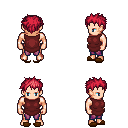
a pixel art fantasy rpg character, male body template, human, light skin, maroon tunic, magenta pants, ruby red bedhead hairstyle, brown slippers, four views (front, back, left, right), 2x2 character sprite sheet, small pixel art, hard edges, no anti-aliasing